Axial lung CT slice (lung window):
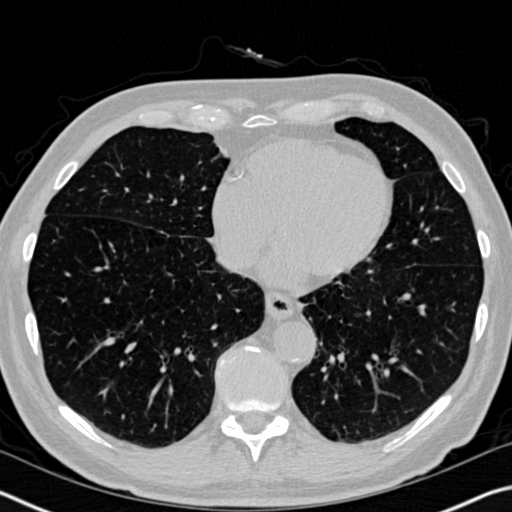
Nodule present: no